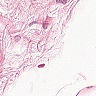
Metastatic tissue present: no